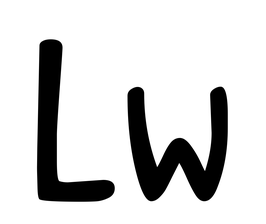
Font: PatrickHand-Regular